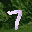
Label: 7